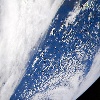
Label: cloud